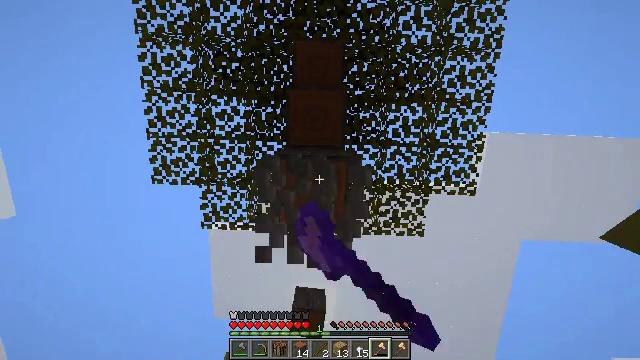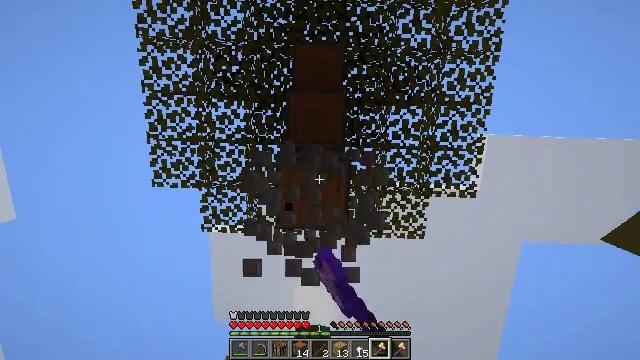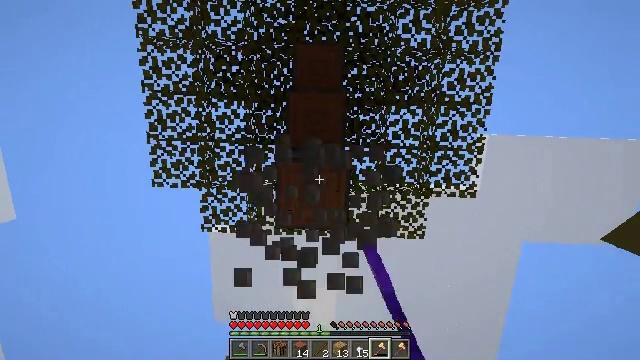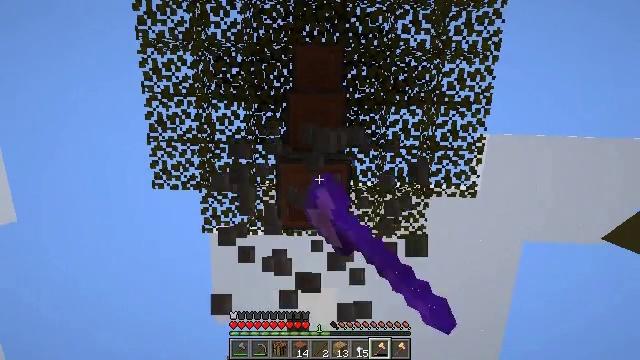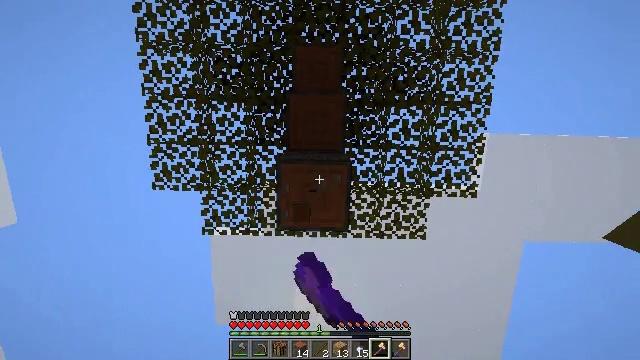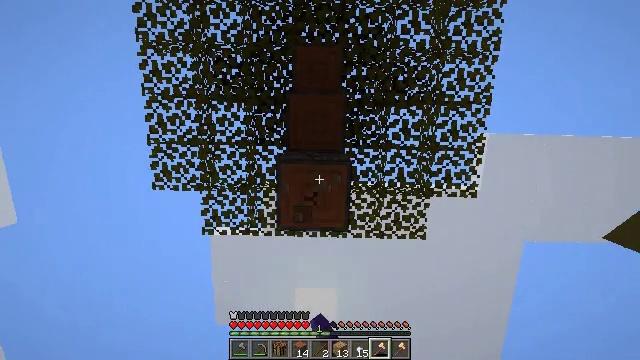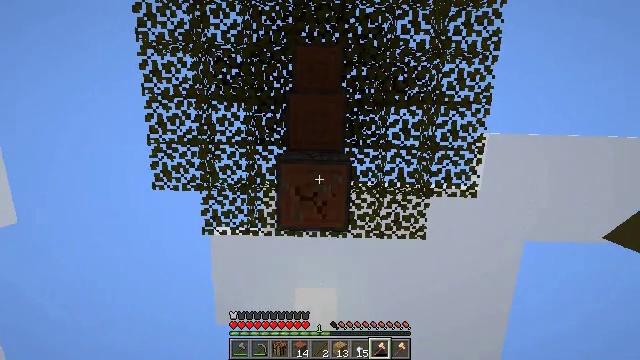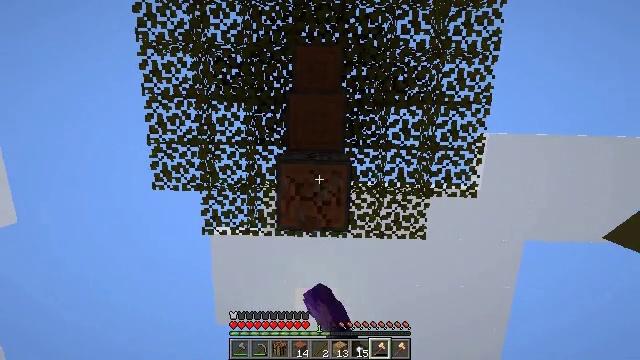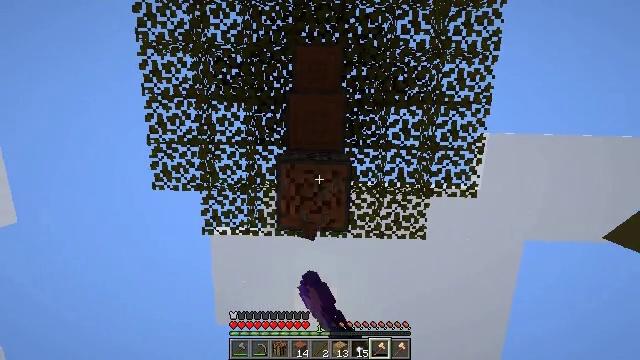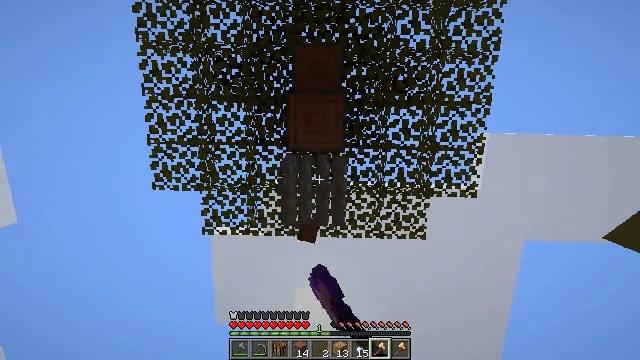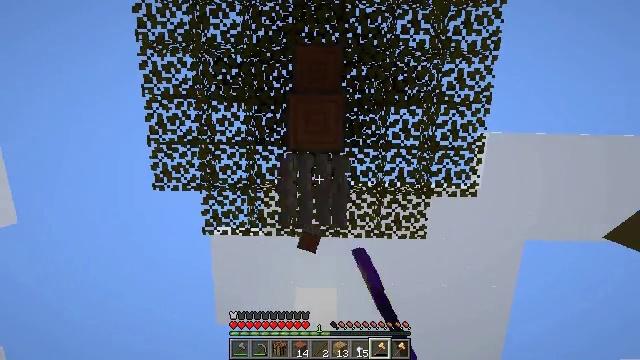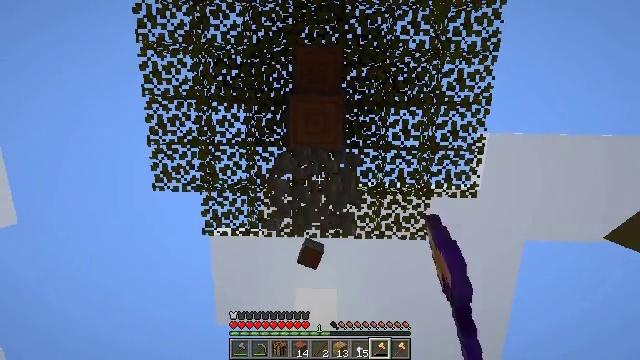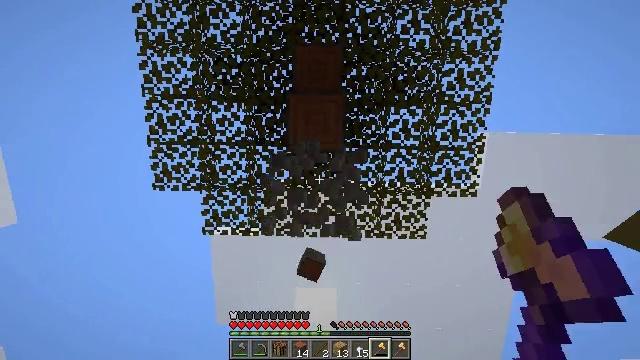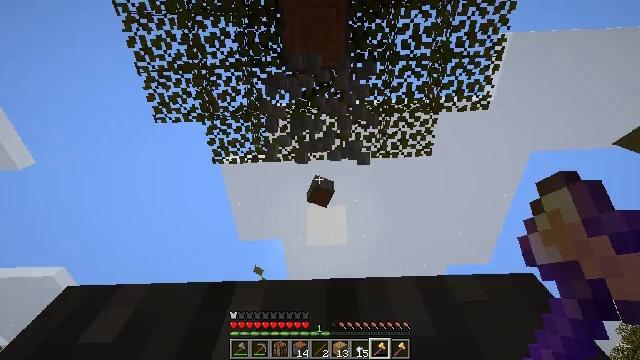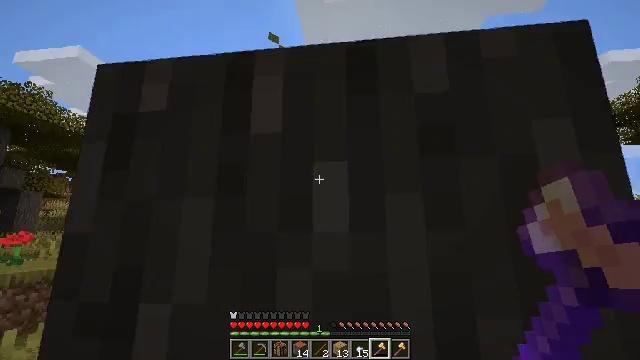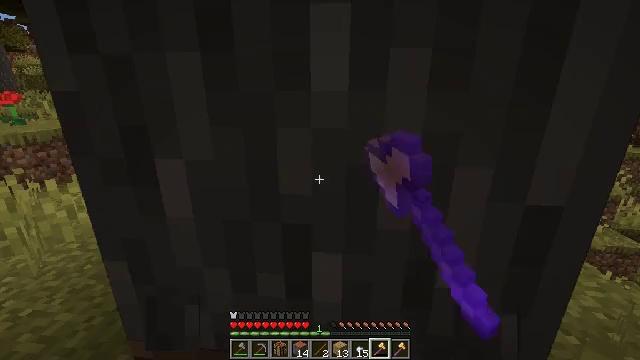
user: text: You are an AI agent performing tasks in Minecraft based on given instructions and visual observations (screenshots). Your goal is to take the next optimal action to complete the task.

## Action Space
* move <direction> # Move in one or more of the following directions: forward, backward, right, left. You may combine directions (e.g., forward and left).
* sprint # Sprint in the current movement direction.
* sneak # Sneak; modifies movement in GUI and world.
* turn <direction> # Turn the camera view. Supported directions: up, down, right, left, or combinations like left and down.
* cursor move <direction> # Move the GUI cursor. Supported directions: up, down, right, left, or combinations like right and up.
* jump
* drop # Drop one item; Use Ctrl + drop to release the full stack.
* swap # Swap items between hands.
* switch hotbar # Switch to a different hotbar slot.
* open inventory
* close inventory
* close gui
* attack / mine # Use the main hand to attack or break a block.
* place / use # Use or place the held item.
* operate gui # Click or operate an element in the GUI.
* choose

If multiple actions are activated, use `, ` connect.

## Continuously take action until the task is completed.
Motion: motion action
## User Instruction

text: Harvest the acacia log from the forest.
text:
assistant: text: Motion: attack / mine
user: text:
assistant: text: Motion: attack / mine
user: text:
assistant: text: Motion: attack / mine
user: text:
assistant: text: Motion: attack / mine
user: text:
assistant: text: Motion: attack / mine
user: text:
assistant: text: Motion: attack / mine
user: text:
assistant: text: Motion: attack / mine
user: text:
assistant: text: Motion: attack / mine
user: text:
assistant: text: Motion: attack / mine
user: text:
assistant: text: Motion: attack / mine
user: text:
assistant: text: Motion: attack / mine
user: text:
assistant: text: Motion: attack / mine
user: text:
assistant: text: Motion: turn left and down, attack / mine
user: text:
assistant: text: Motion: turn left and down, attack / mine
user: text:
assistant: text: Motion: turn down, attack / mine
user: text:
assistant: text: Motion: attack / mine
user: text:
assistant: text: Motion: attack / mine
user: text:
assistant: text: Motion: attack / mine
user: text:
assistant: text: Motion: attack / mine
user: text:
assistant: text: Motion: attack / mine
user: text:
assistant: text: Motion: attack / mine
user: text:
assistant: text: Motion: turn down, attack / mine
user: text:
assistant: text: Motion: turn down, attack / mine
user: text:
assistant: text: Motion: turn down, attack / mine
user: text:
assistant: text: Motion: turn down, attack / mine
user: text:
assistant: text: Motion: turn down, attack / mine
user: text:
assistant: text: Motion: turn down, attack / mine
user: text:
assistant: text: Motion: turn down, attack / mine
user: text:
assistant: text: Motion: attack / mine